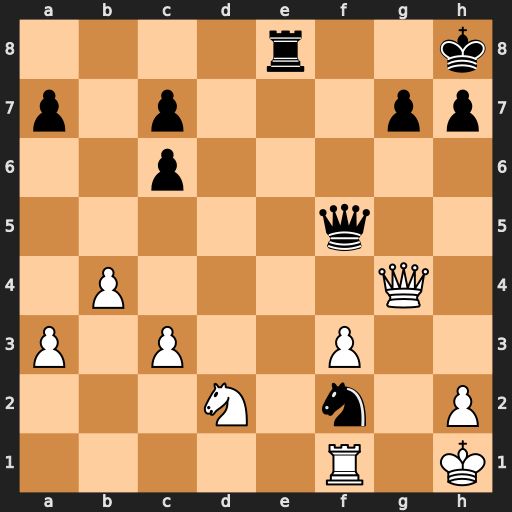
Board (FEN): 4r2k/p1p3pp/2p5/5q2/1P4Q1/P1P2P2/3N1n1P/5R1K
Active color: w
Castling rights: -
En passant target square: -
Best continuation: Rxf2 Qxg4 fxg4